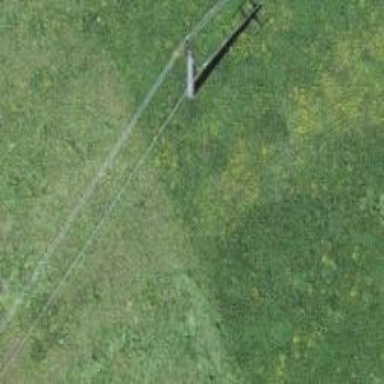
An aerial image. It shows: Minor power line.